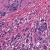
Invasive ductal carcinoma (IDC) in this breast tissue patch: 1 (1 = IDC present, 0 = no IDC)